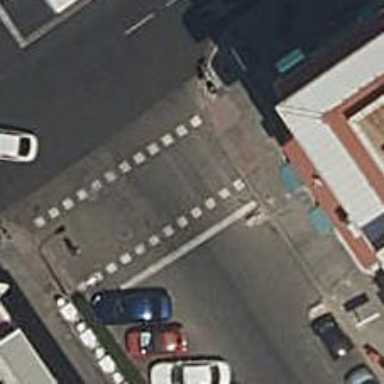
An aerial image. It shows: Road crossing with traffic signals.